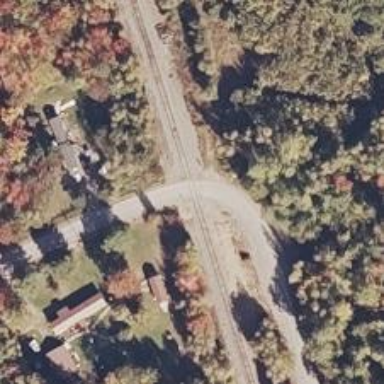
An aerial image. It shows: Level crossing along the railway.